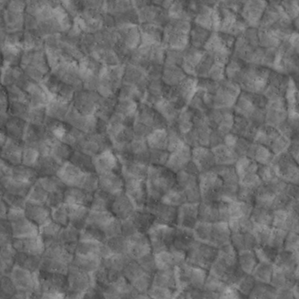
Label: non_frost